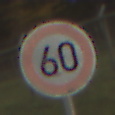
Verkehrszeichen: Geschwindigkeit60
Umgebung: Outdoor, Nature
Tageszeit: SunriseSunset
Wetter: PartlyCloudy
Licht: Natural
Jahreszeit: NotSpecified
Kontrast: LowContrast